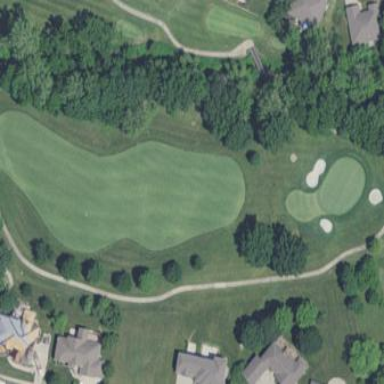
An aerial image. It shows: Grassy area designated for leisure activities. It is golf fairway utilized for the sport of golf.